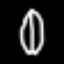
Label: leaf